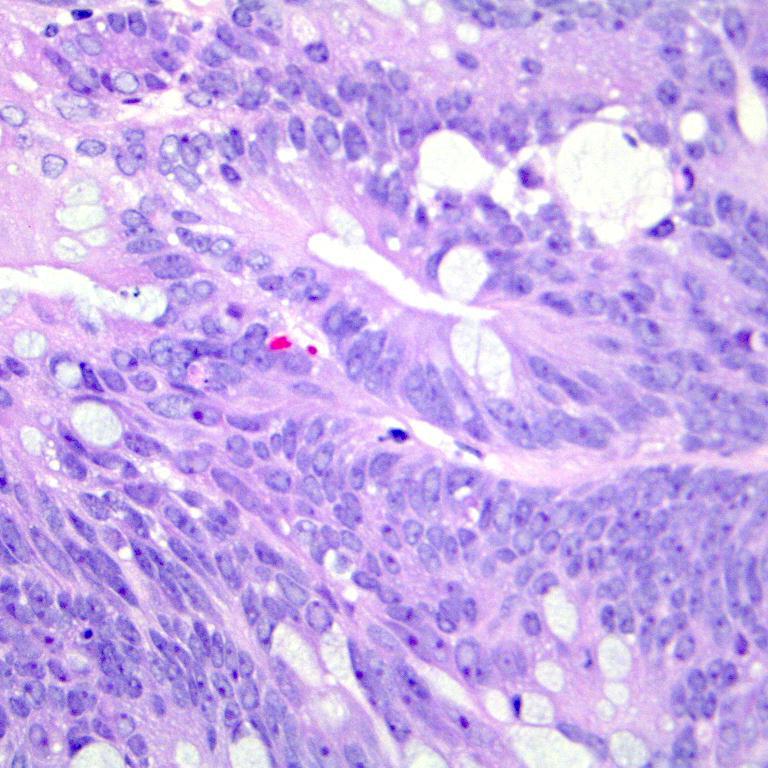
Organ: colon
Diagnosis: adenocarcinomas